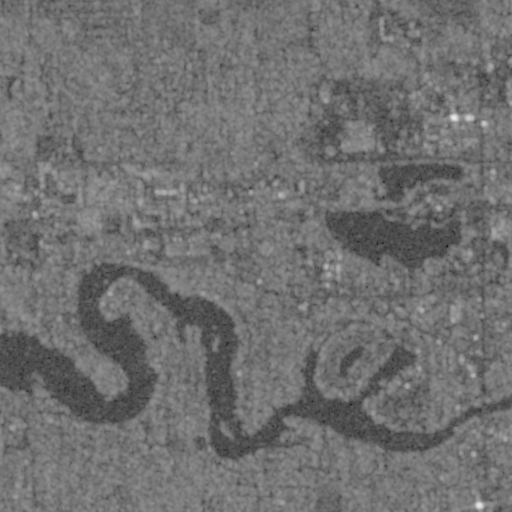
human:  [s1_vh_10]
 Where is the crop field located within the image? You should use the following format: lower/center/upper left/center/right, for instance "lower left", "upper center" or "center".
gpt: The crop field is located in the upper left of the image.
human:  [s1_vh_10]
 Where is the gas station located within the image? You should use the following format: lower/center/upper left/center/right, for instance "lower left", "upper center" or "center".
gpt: The gas station is located in the lower right of the image.
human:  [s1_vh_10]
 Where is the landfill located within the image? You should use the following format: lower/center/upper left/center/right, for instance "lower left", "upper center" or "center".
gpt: The landfill is located in the upper right of the image.
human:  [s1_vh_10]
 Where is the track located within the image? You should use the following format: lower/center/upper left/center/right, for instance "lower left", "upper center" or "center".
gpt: The track is located in the upper right of the image.
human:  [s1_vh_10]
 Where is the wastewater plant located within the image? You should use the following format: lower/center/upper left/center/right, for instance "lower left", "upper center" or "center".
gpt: The wastewater plant is located in the lower right of the image.
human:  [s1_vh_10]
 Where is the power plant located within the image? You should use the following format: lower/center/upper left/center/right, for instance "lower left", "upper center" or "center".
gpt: There is no power plant in the image.

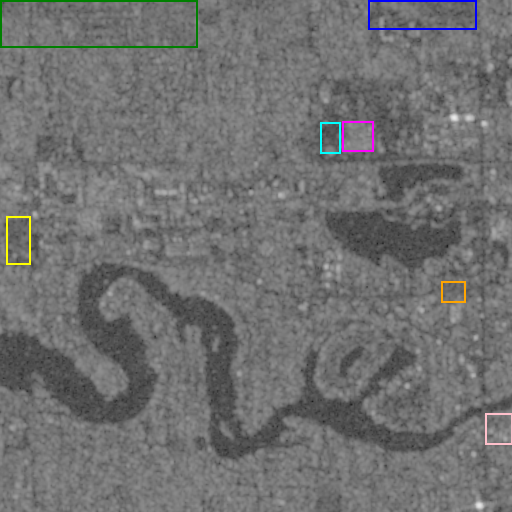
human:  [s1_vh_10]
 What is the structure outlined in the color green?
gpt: The structure outlined in green is a crop field.
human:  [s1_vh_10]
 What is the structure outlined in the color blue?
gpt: The structure outlined in blue is a landfill.
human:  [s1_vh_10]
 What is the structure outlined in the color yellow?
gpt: The structure outlined in yellow is a park.
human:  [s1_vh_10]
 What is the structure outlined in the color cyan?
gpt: The structure outlined in cyan is a parking lot.
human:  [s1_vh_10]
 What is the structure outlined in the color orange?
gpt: The structure outlined in orange is a track.
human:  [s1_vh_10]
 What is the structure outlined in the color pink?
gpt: The structure outlined in pink is a wastewater plant.
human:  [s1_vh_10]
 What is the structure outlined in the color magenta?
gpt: The structure outlined in magenta is a building.
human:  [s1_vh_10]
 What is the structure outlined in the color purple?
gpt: There is no purple outline.